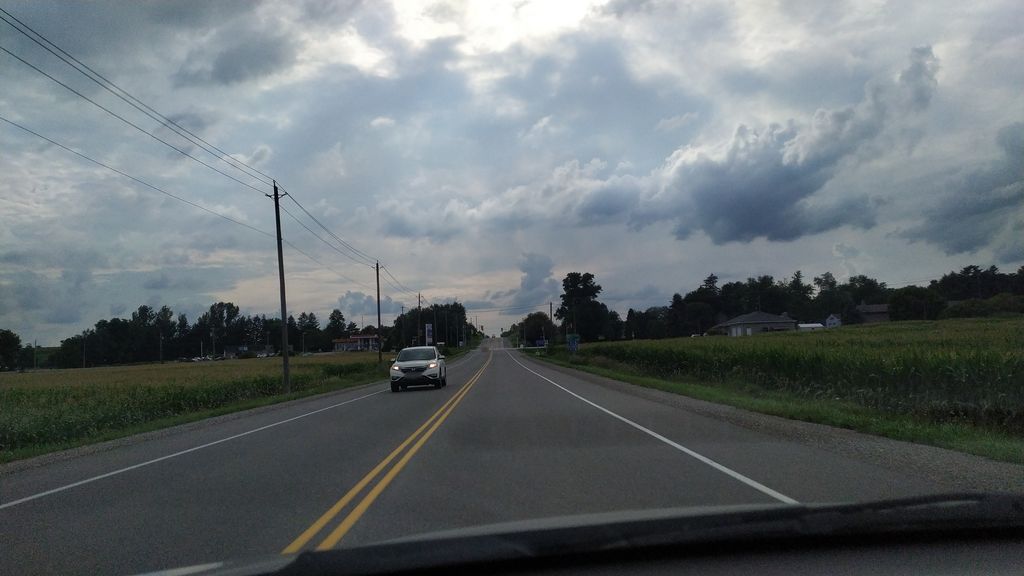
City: kitchener-waterloo